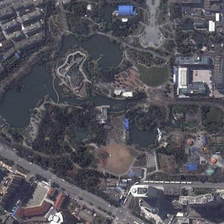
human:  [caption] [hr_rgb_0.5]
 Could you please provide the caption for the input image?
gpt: many buildings are around a park with a pond and many green trees .

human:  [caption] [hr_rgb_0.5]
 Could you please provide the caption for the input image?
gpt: many buildings are around a park with a pond and many green trees .

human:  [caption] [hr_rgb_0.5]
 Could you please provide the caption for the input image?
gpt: many buildings are around a park with a pond and many green trees .

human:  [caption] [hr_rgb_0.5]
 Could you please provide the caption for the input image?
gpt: many buildings are around a park with a pond and many green trees .

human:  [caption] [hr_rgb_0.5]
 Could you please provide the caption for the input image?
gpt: many buildings are around a park with a pond and many green trees .